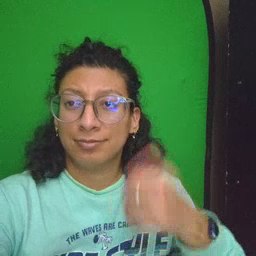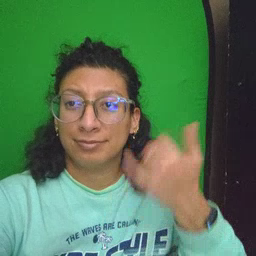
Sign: yellow